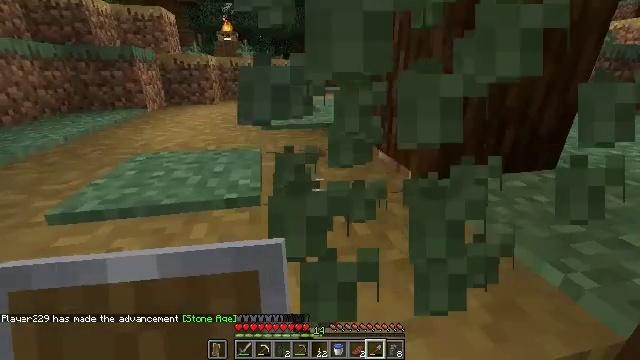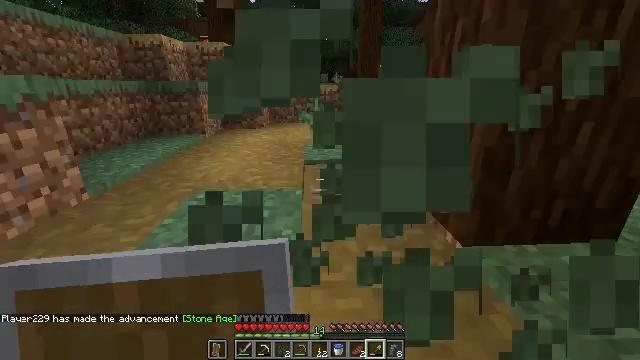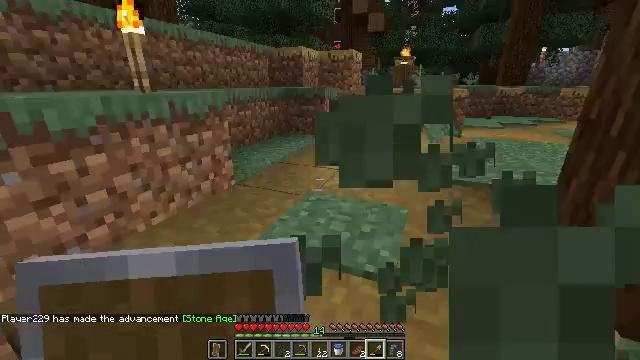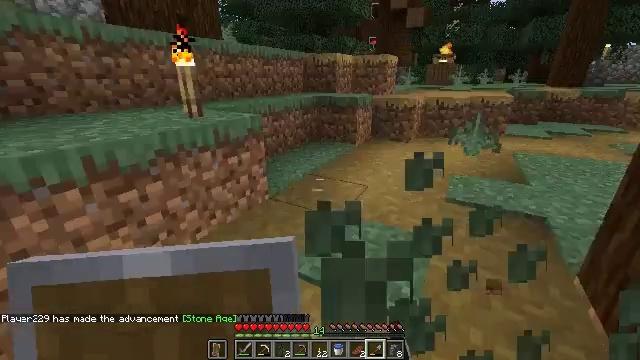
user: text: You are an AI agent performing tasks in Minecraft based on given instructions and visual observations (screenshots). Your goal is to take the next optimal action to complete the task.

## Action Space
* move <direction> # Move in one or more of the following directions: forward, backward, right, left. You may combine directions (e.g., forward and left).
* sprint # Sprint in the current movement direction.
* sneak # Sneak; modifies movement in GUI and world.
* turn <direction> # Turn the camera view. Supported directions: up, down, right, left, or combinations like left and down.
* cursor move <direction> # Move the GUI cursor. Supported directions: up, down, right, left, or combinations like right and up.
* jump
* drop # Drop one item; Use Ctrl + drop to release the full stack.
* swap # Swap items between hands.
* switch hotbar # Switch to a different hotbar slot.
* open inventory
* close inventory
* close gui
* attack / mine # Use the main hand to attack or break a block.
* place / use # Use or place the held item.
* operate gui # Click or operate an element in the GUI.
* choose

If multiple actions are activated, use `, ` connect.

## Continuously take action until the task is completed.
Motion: motion action
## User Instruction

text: Mine fern in the forest.
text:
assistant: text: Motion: turn left and up, jump
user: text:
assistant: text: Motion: move forward, turn left, jump
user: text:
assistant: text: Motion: move forward and move right, turn left and down
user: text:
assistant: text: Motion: no_op